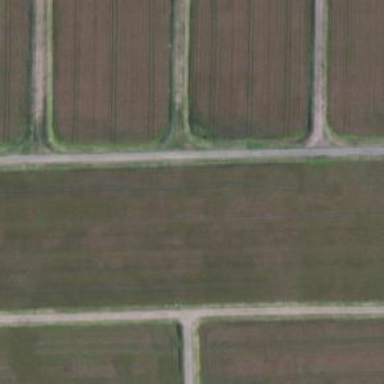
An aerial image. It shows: Farmland with cranberries as the crop.